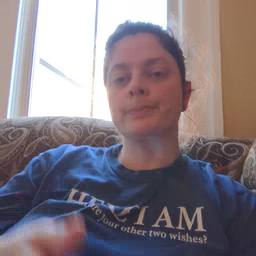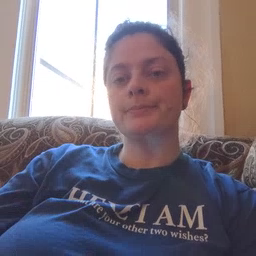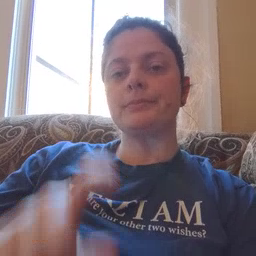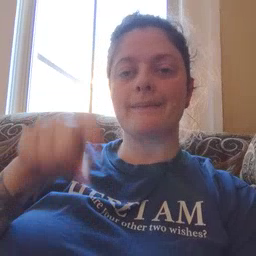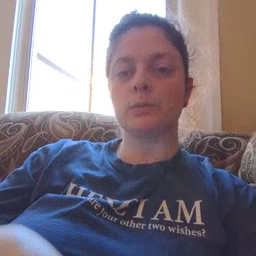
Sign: haveto